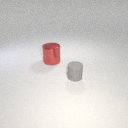
large red metal cylinder to the left of small gray rubber cylinder